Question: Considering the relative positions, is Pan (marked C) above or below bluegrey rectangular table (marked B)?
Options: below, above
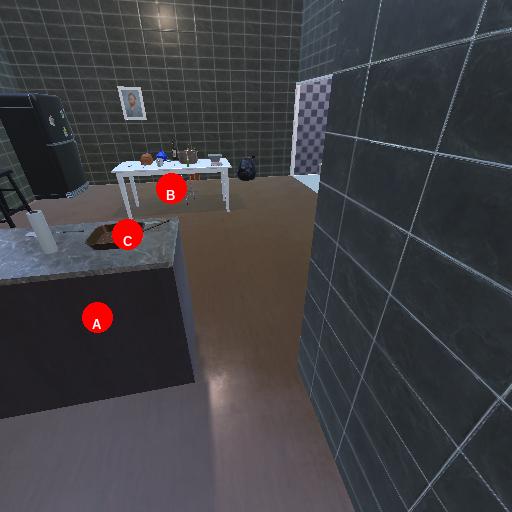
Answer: below